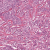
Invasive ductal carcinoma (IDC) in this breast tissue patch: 1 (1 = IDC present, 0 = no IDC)